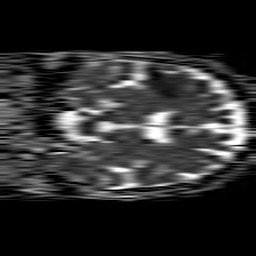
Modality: ADC
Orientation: coronal
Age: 61
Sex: female
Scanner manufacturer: philips
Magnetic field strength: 1.5 T
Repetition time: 4.6 s
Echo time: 0.08517 s